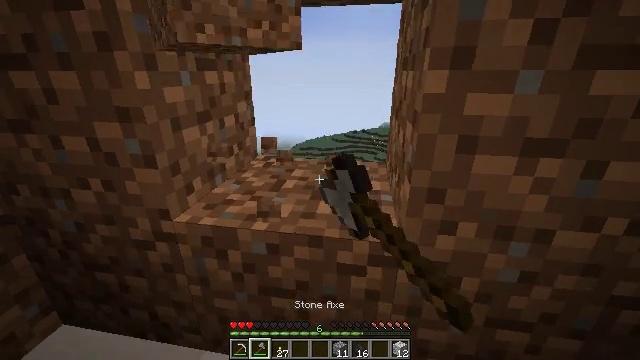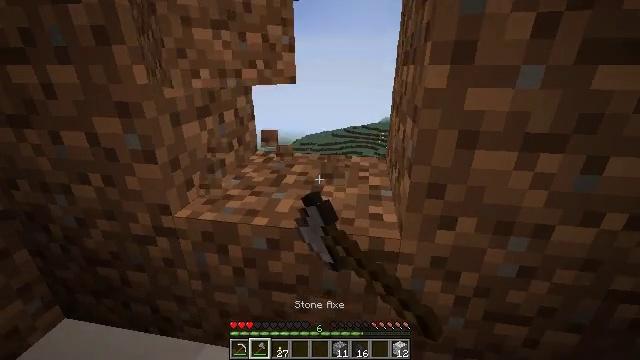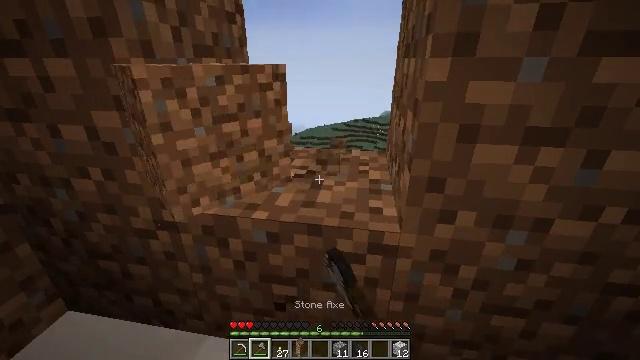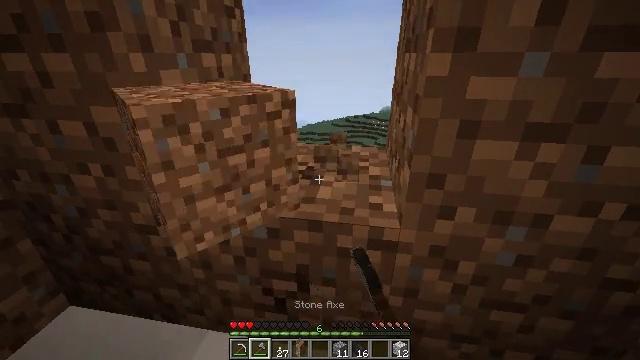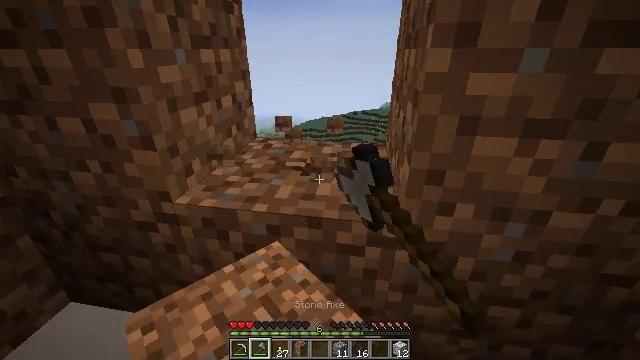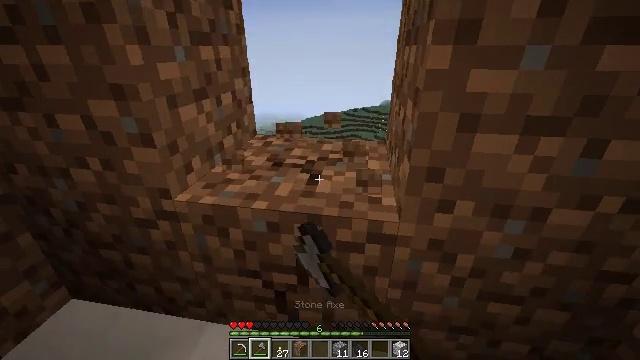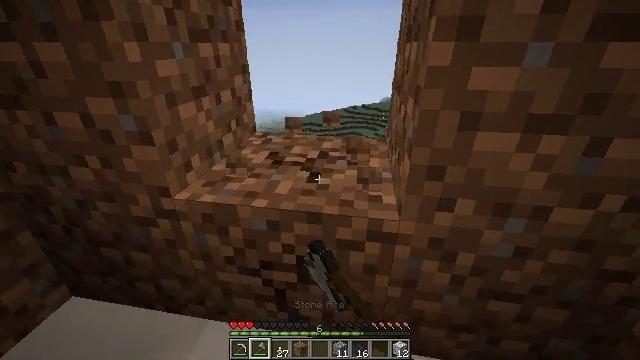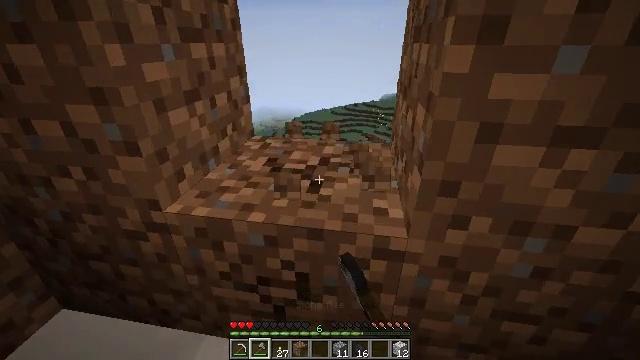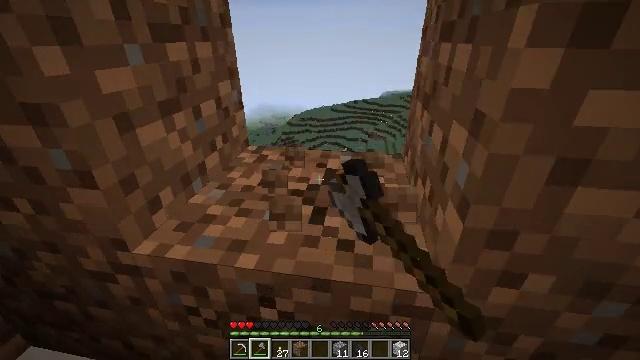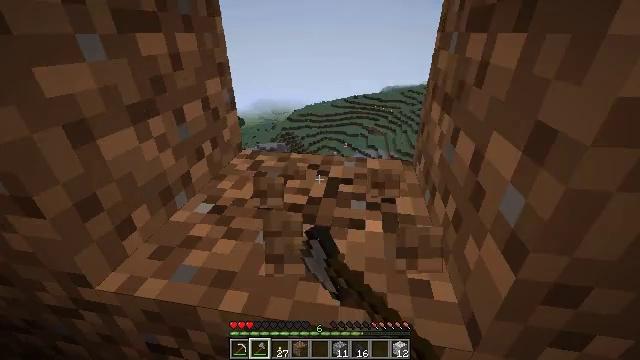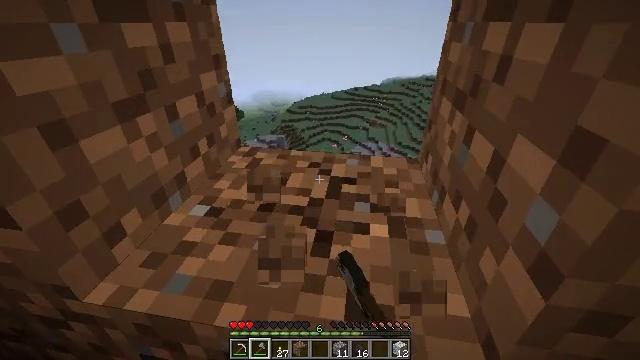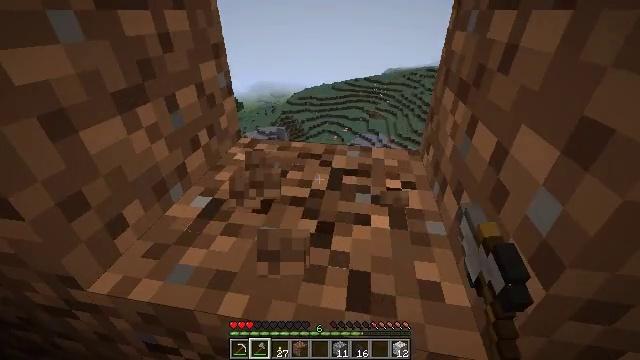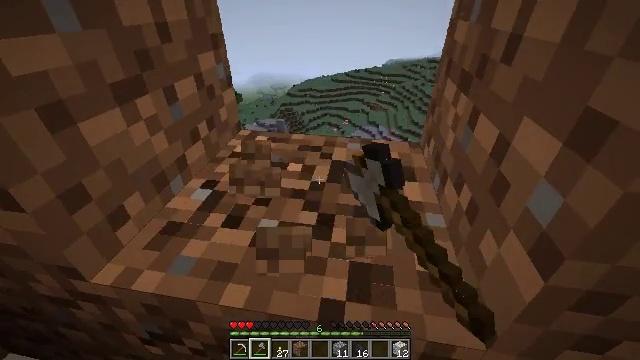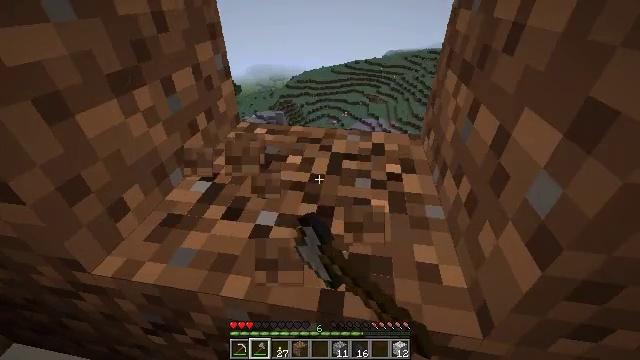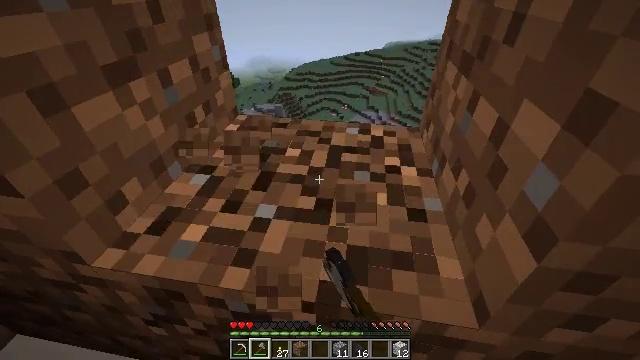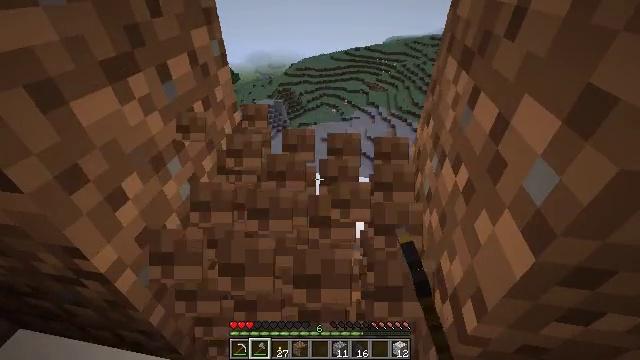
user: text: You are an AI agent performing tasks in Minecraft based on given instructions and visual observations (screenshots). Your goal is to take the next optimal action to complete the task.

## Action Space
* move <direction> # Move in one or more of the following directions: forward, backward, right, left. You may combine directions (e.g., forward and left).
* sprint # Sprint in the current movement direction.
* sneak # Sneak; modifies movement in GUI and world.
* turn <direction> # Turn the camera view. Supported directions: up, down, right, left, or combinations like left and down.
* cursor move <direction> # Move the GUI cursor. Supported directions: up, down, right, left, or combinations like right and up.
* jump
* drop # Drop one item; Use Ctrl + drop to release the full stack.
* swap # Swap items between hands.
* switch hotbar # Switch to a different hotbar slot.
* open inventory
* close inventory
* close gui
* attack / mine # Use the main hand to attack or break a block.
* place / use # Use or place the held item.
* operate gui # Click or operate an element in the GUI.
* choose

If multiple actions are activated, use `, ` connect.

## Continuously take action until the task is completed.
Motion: motion action
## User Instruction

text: Gather dirt.
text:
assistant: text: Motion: turn down, attack / mine
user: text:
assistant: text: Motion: turn down, attack / mine
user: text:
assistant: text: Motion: attack / mine
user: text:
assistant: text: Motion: attack / mine
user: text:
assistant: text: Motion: attack / mine
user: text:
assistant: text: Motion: move forward, attack / mine
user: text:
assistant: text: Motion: move forward, attack / mine
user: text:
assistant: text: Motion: move forward, attack / mine
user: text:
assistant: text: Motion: move forward, turn down, attack / mine
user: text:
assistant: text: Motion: turn down, attack / mine
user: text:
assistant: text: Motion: turn down, attack / mine
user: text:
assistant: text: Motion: turn down, attack / mine
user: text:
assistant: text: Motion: turn down, attack / mine
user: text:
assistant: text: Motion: turn down, attack / mine
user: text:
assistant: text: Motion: attack / mine
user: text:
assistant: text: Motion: attack / mine
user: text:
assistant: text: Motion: attack / mine
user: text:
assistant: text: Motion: attack / mine
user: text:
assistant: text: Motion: move forward, attack / mine
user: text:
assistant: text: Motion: attack / mine